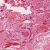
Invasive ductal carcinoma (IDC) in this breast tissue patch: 0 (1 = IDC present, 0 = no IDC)